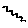
Label: zigzag